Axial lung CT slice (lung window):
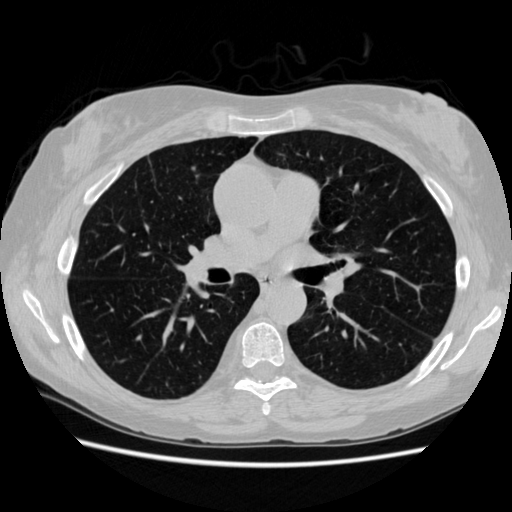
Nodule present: no